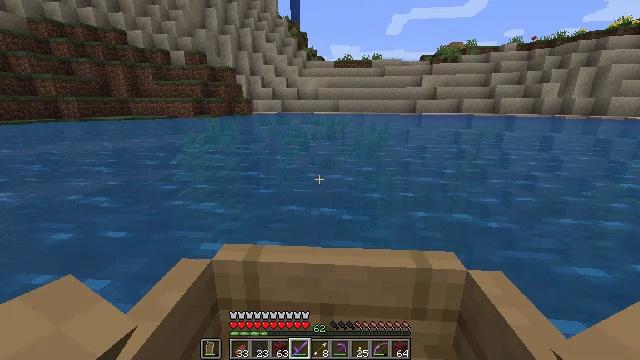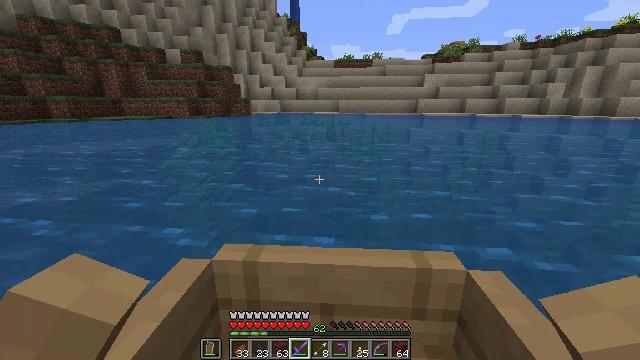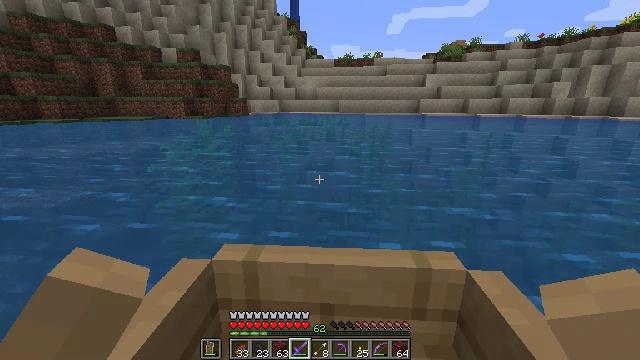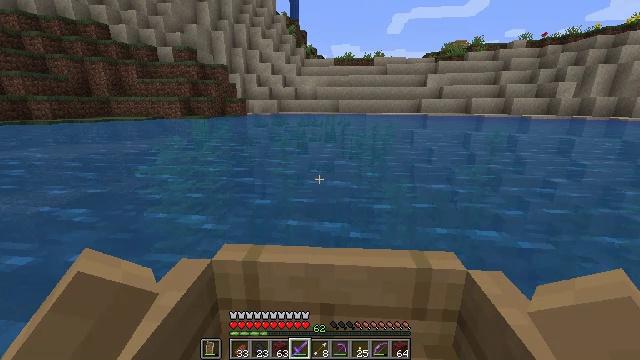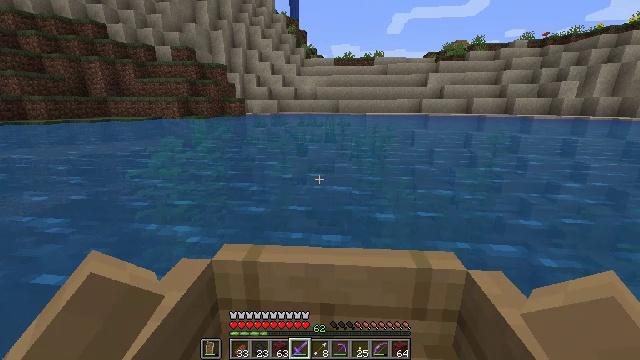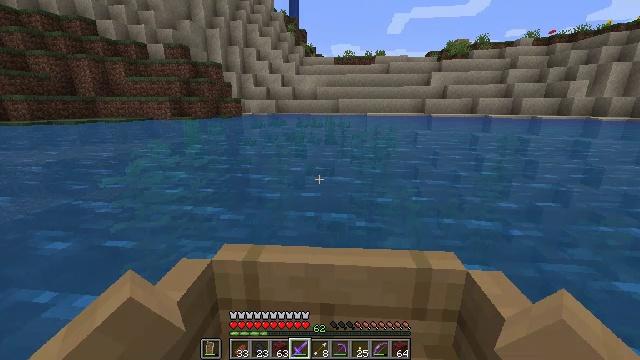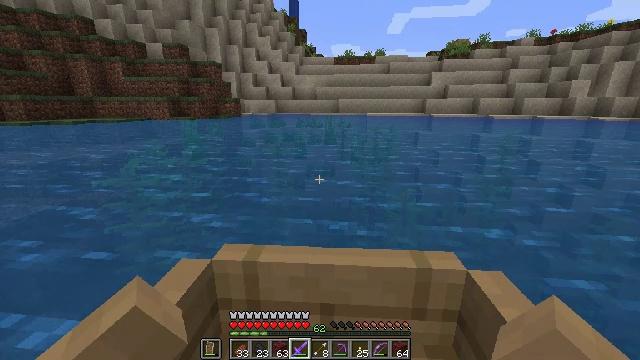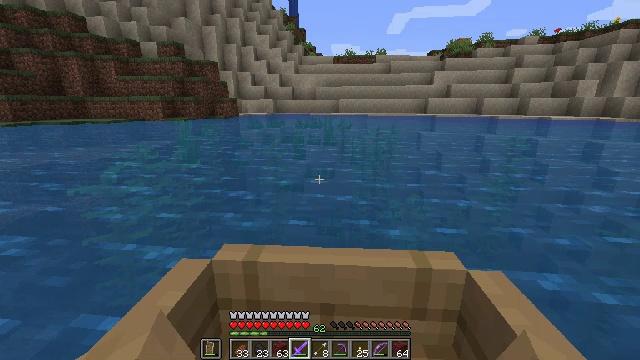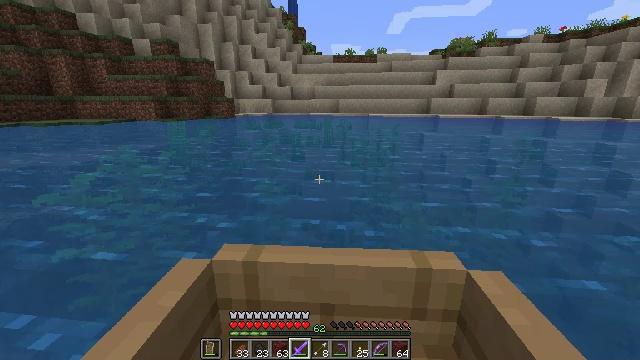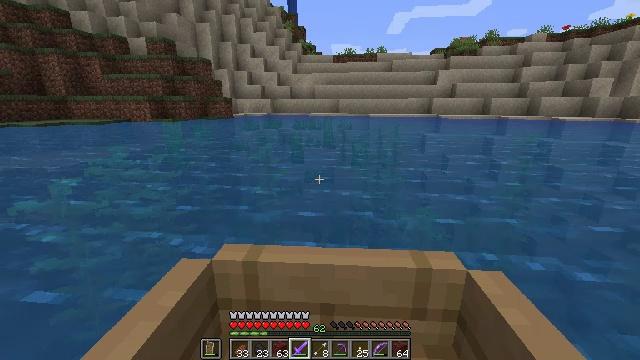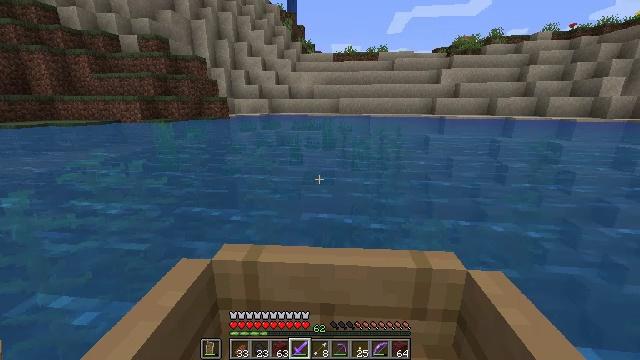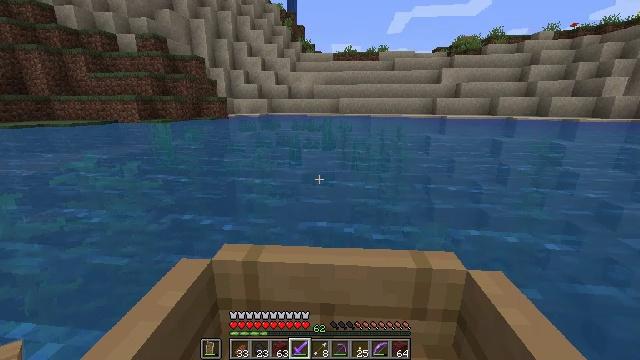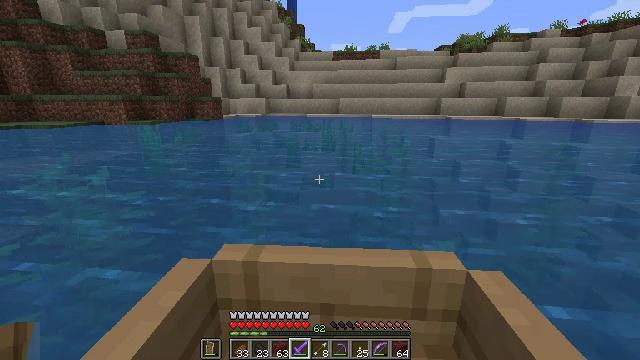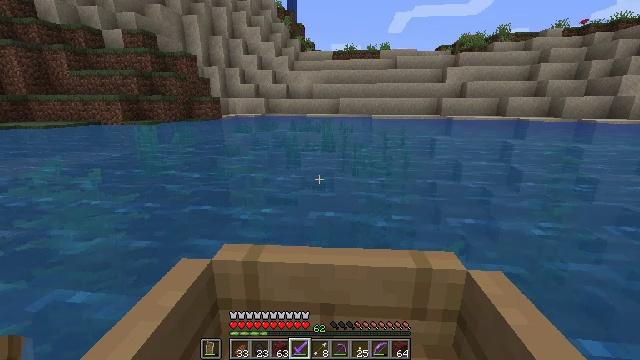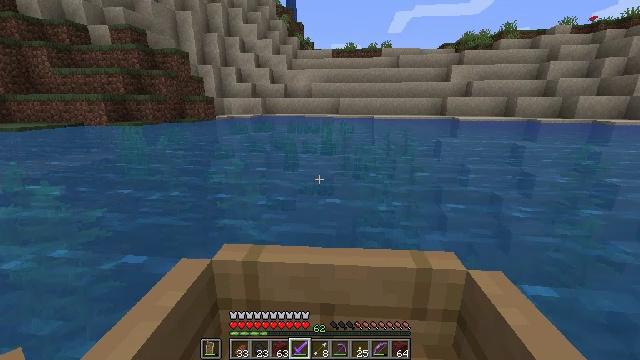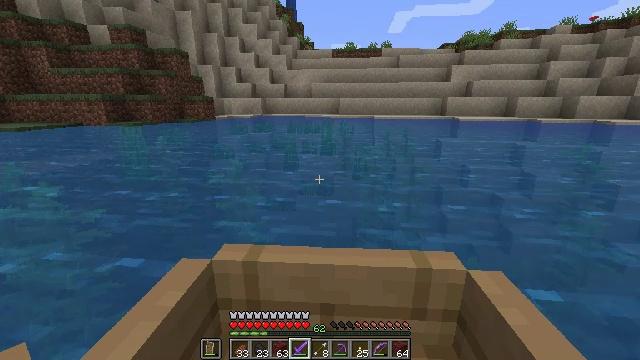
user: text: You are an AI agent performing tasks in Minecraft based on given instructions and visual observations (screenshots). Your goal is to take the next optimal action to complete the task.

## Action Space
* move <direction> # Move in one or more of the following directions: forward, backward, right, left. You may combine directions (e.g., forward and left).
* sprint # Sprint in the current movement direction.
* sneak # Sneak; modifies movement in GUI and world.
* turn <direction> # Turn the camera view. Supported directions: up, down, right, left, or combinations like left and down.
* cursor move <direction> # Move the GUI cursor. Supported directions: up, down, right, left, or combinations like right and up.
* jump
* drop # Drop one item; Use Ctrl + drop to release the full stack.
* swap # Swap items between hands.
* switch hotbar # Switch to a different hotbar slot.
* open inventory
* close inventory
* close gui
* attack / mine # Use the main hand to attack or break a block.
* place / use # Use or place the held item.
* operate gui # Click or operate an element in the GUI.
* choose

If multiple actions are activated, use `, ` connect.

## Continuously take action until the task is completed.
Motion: motion action
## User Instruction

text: Combine the necessary materials to craft an ender eye.
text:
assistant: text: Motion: move forward
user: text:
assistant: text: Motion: move forward
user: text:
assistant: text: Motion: move forward
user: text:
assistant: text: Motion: move forward
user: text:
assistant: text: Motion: move forward
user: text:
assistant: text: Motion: move forward
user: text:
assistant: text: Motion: move forward
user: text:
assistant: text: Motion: move forward
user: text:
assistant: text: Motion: move forward
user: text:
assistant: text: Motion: move forward
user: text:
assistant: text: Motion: move forward
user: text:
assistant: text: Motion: move forward
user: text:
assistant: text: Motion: move forward
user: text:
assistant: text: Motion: move forward
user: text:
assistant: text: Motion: move forward
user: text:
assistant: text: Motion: move forward
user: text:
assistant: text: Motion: move forward
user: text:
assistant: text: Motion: move forward
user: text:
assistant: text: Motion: move forward
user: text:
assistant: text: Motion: move forward
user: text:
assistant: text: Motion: move forward
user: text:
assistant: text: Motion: move forward
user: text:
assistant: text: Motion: move forward
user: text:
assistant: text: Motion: move forward
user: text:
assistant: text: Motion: move forward
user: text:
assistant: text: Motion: move forward
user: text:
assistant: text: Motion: move forward
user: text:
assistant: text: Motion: move forward
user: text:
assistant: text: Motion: move forward
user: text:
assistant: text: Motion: move forward